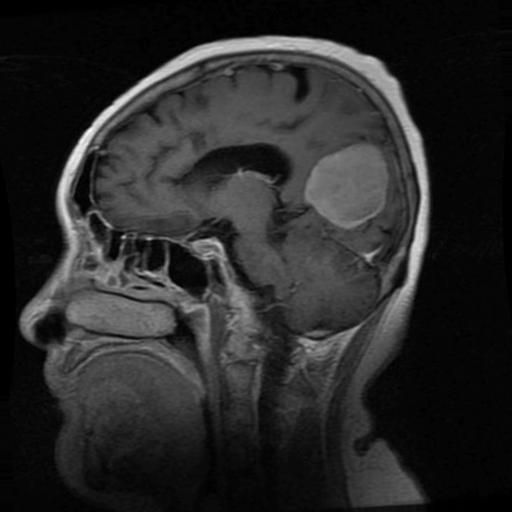
Label: meningioma